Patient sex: M
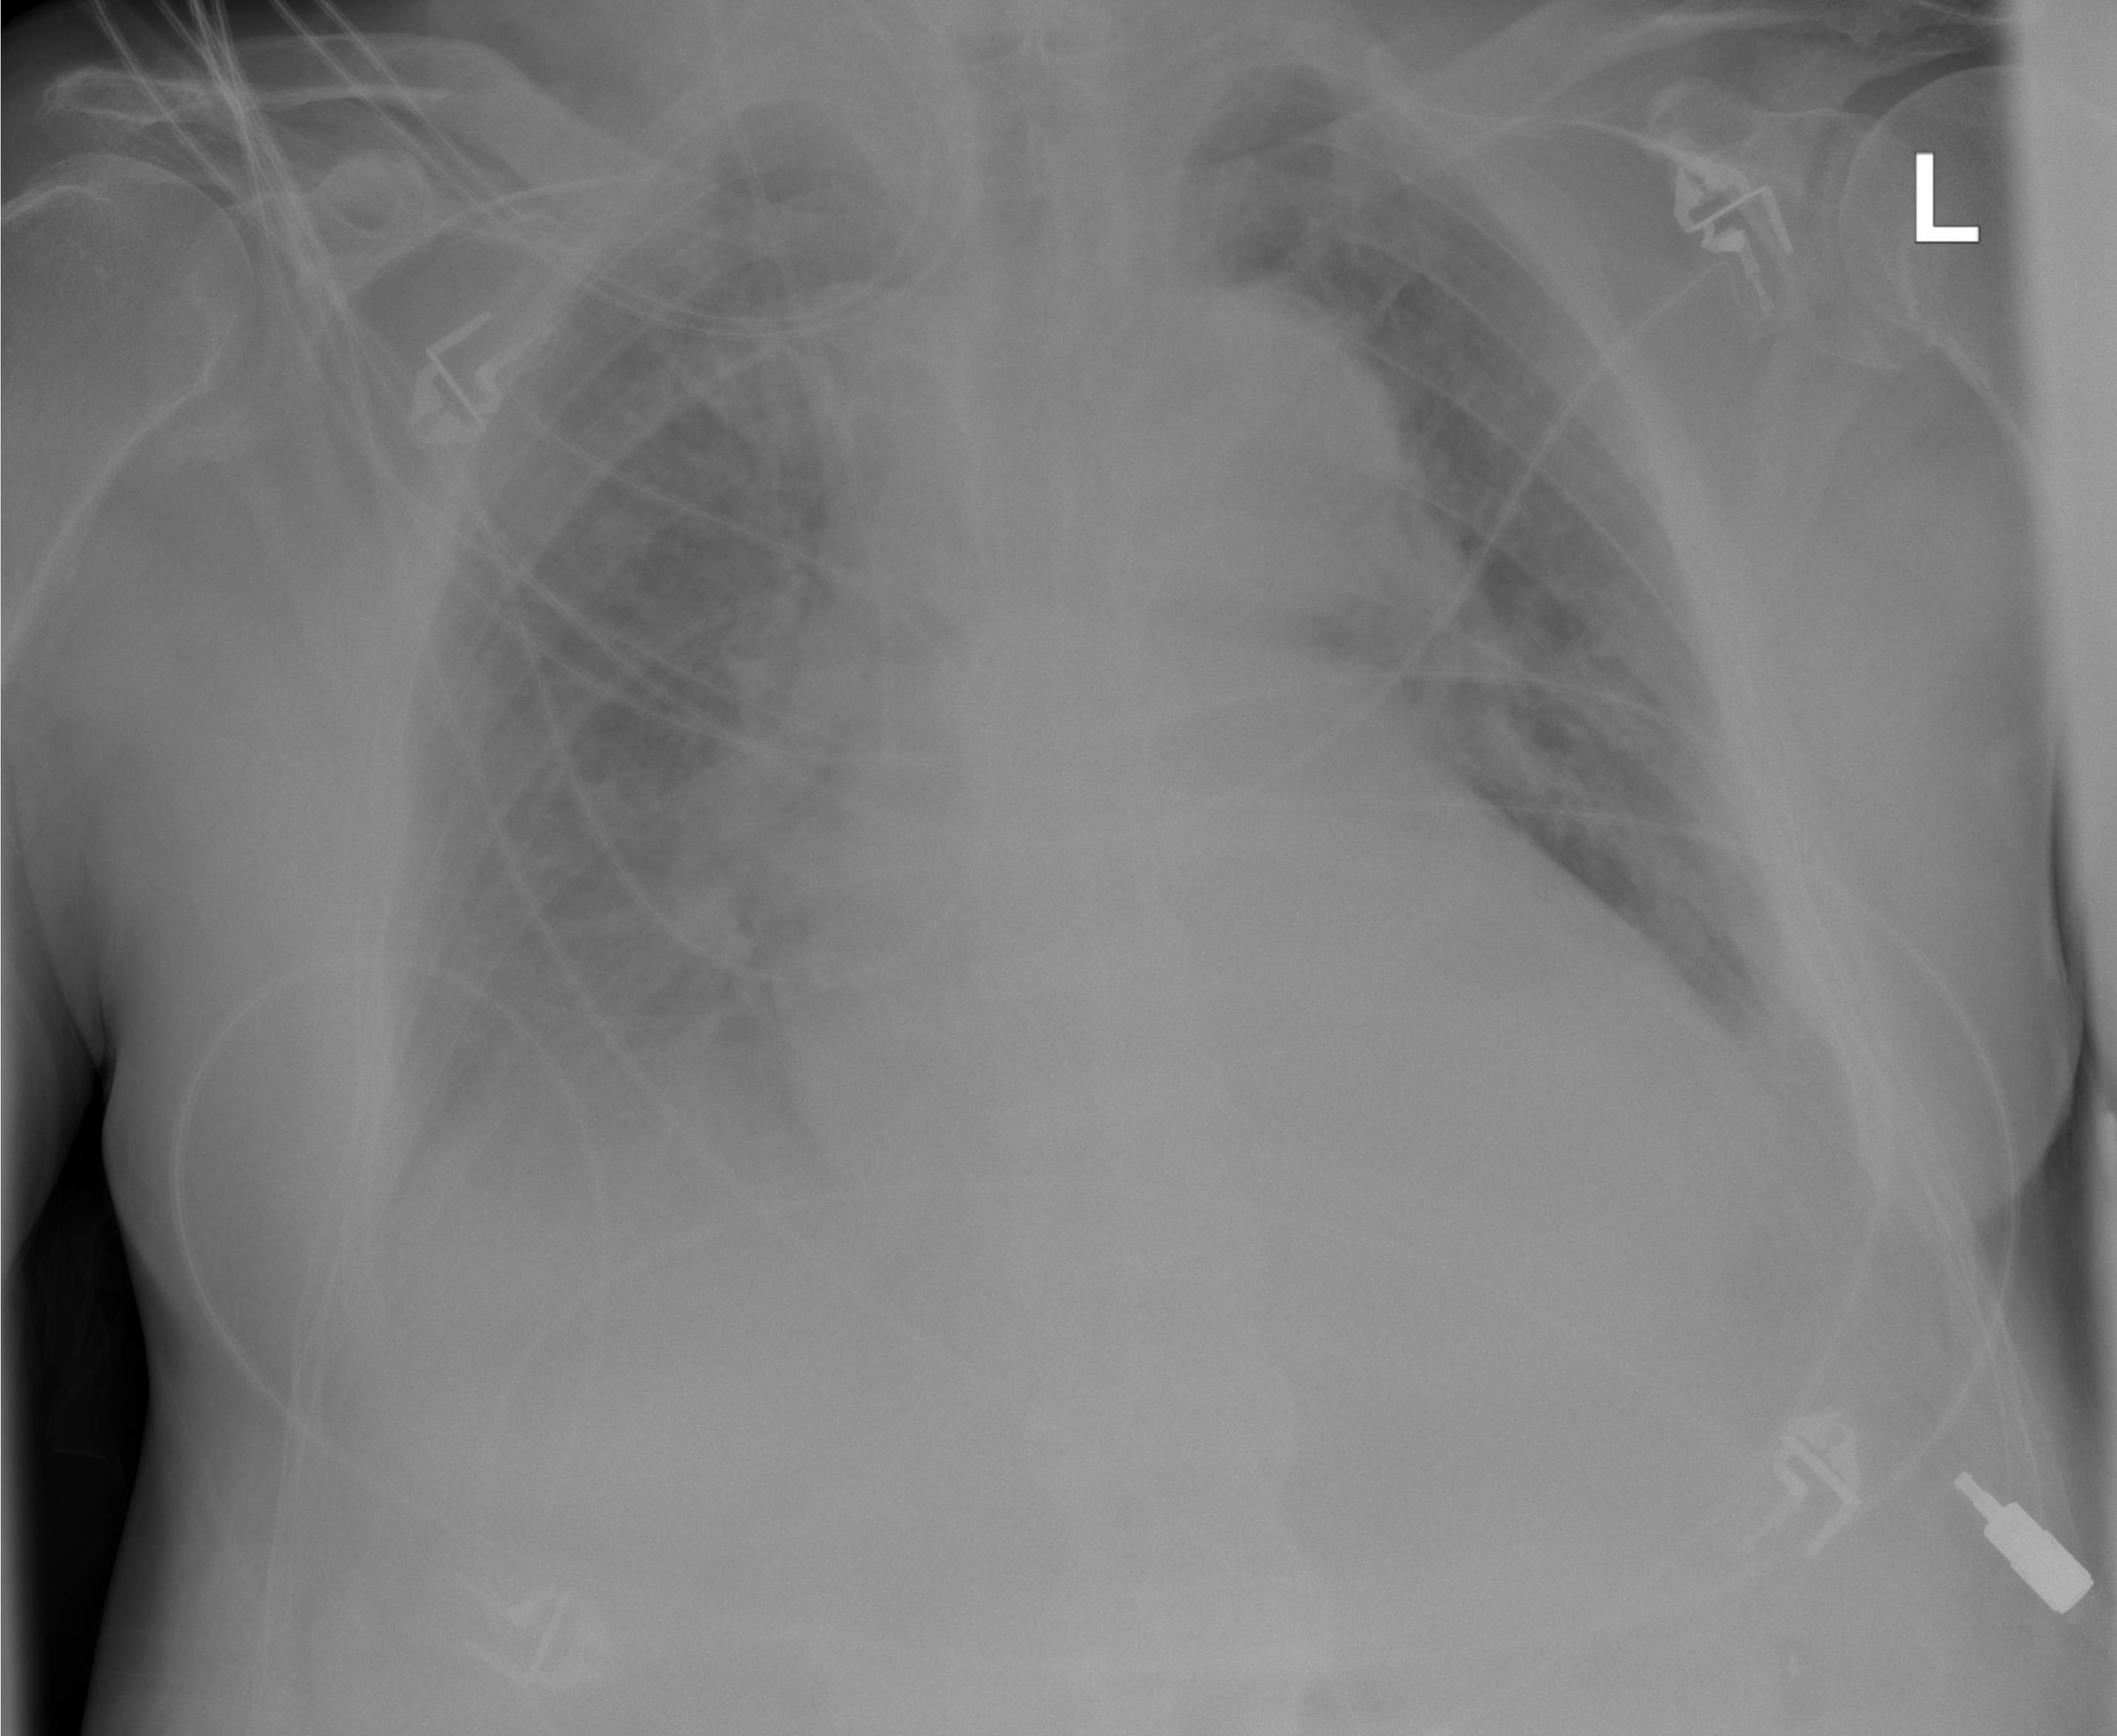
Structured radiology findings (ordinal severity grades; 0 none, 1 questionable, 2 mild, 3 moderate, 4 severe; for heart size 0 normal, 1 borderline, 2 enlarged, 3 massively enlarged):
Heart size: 3
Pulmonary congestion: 3
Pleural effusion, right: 2
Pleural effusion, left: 2
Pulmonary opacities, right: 2
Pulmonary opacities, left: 2
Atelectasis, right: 2
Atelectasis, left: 2